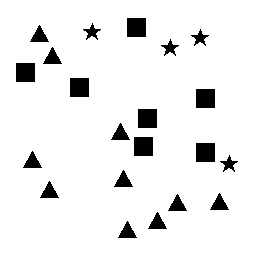
Squares: 7
Triangles: 10
Stars: 4
Total shapes: 21